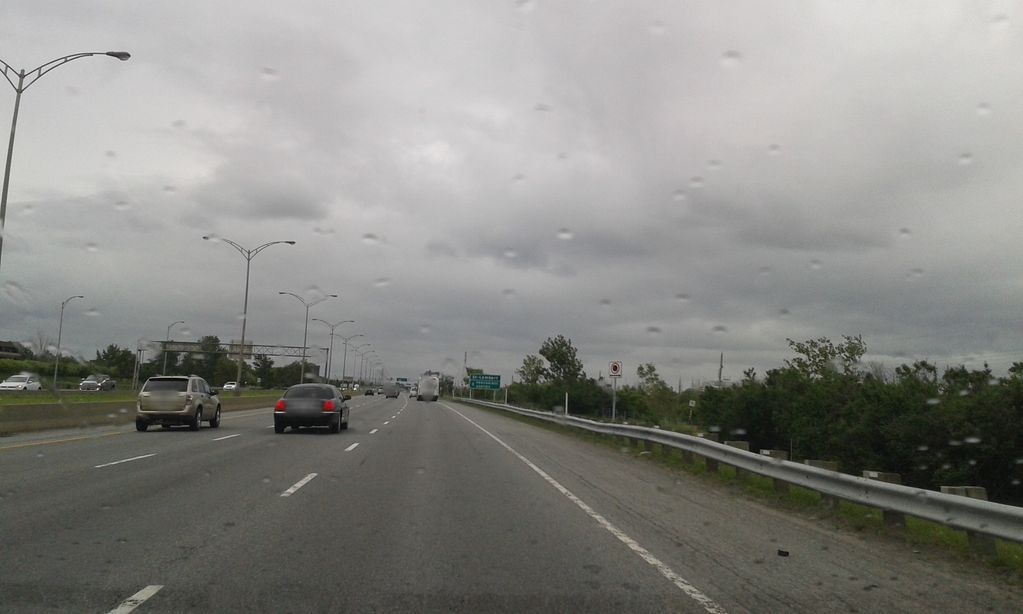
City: montreal